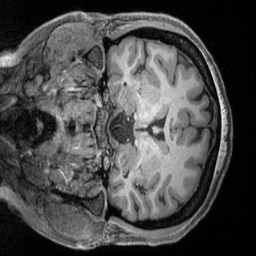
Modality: T1w
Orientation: coronal
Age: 35
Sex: female
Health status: ill
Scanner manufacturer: siemens
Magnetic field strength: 3 T
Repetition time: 2.4 s
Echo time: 0.00222 s